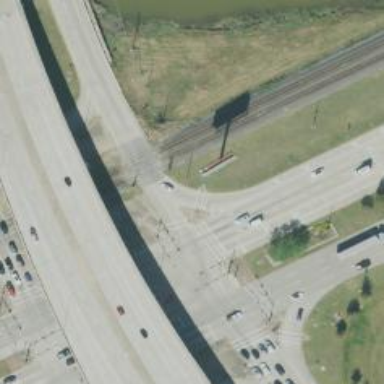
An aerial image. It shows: Primary highway with frontage road.